Question:
Hello,
I have a dateset structured as shown in the link above. I am extremely new to R. And this is probably super easy to get done. But I cannot figure out how to plot this dataset using ggplot...
Could anyone guide and give me hints?
I basically want to color lines according to socioeconomic levels and visualize it by each years' value...
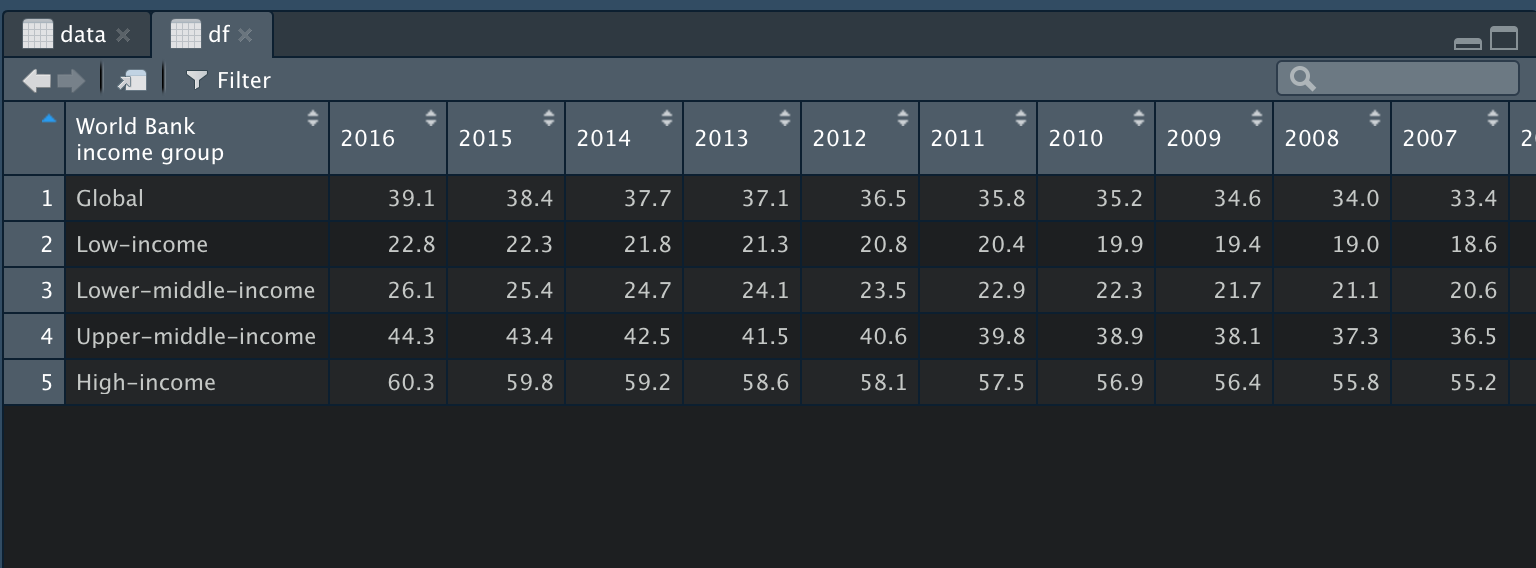
Answer: You need to reshape you data to run ggplot.
'''
library(reshape)
library(dplyr)
library(ggplot2)
df_long <- melt(df) # reshape the dataframe to a long format
df_long %>%
ggplot( aes(x=variable, y=value, group=group, color=group)) +
geom_line()
'''
Note: You will get better answers if you post your code with a reproducible dataset.